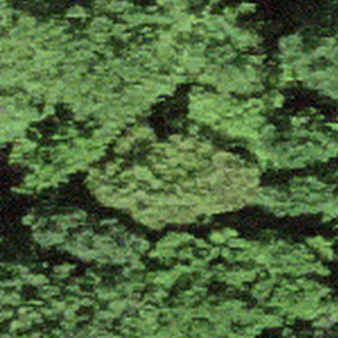
Label: other